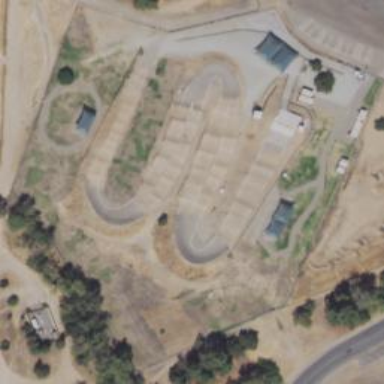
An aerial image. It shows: BMX sports track on pitch.